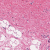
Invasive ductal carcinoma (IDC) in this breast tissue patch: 0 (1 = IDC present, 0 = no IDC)